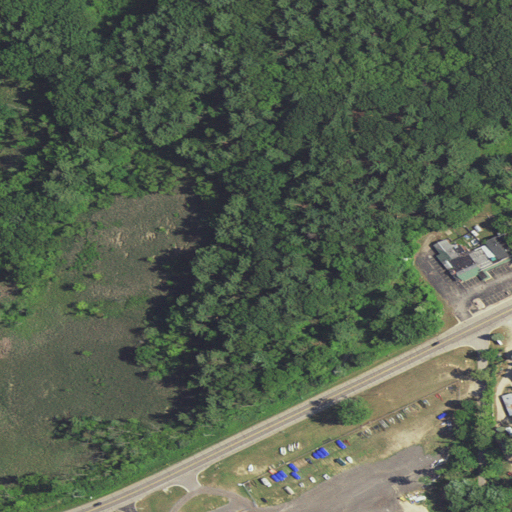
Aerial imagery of mountains in Michigan named Irish Hills containing woody wetlands, evergreen forest, low intensity development, medium intensity development, mixed forest, high intensity development, open development, and deciduous forest